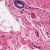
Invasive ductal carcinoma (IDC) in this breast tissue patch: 0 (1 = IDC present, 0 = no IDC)